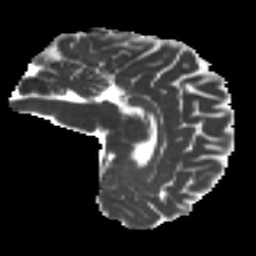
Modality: MD
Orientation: sagittal
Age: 29
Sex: male
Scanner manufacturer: ge
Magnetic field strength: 3 T
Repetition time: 7.8 s
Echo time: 0.0612 s